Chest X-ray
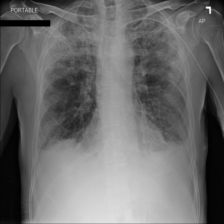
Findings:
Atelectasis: positive
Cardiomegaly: negative
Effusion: positive
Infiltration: positive
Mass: negative
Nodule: negative
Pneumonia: positive
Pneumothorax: negative
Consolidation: negative
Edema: negative
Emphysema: negative
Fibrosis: negative
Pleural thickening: negative
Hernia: negative